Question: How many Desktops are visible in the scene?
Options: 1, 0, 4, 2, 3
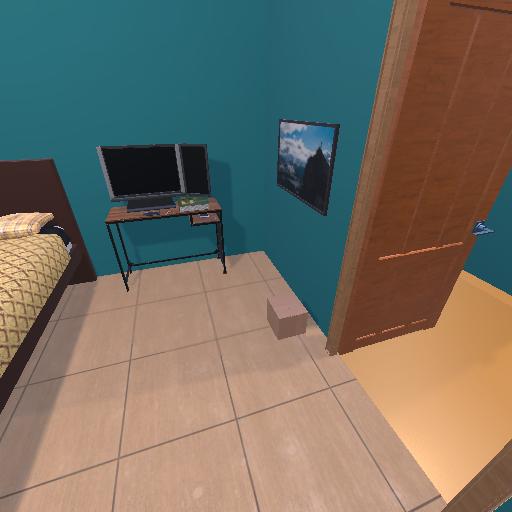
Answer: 1